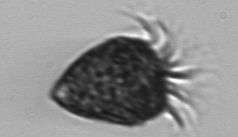
Label: Strombidium_morphotype2